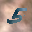
Label: 5